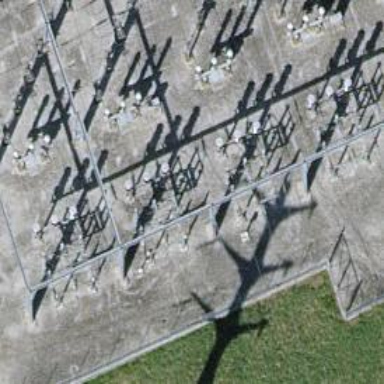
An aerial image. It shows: Insulator used in power equipment.